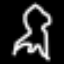
Label: frog